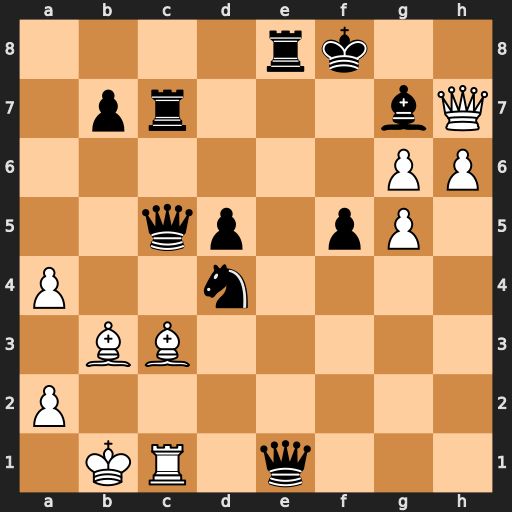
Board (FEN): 4rk2/1pr3bQ/6PP/2qp1pP1/P2n4/1BB5/P7/1KR1q3
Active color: w
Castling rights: -
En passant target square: -
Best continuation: hxg7+ Rxg7 Qh8+